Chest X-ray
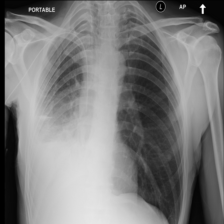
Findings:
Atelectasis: negative
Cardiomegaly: negative
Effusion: negative
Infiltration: negative
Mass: negative
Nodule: negative
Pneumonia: negative
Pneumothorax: negative
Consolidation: negative
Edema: negative
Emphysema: negative
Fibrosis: negative
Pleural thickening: negative
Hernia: negative